Question: Hello I am setting drawable to left end in the 'EditText' using property 'android:drawableLeft="@drawable/email_drawable"', I am trying this it set the drawable perfectly but it is not setting gap between left drawable and text. Could you please help me to achieve this ?
'''
<EditText
android:id="@+id/emailEditText"
android:layout_width="match_parent"
android:layout_height="wrap_content"
android:layout_marginTop="@dimen/sign_up_edittext_vertical_top_margin"
android:drawableLeft="@drawable/email_drawable"
android:imeOptions="actionNext"
android:inputType="textEmailAddress"
android:singleLine="true" />
'''

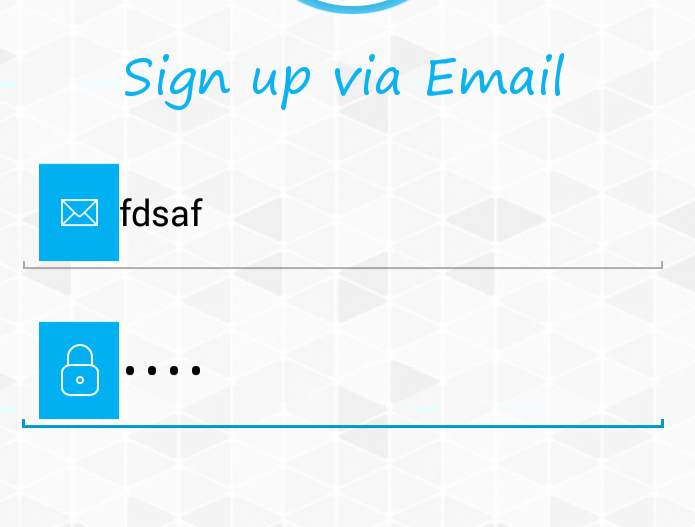
Answer: You should add 'android:drawablePadding' attribute to your 'EditText'. Example layout with '10dp' drawable padding:
'''
<EditText
android:id="@+id/emailEditText"
android:layout_width="match_parent"
android:layout_height="wrap_content"
android:layout_marginTop="@dimen/sign_up_edittext_vertical_top_margin"
android:drawableLeft="@drawable/email_drawable"
android:imeOptions="actionNext"
android:inputType="textEmailAddress"
android:drawablePadding="10dp"
android:singleLine="true" />
'''